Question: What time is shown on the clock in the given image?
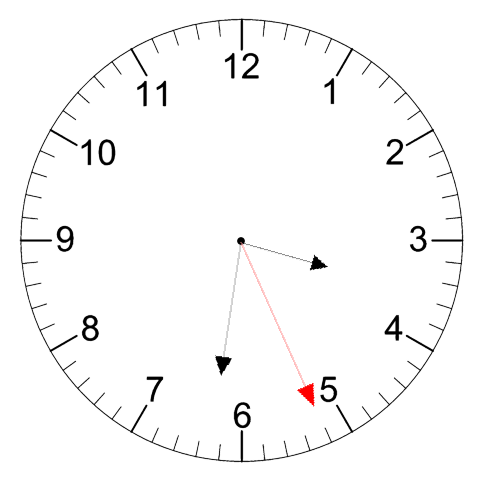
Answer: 03:31:26